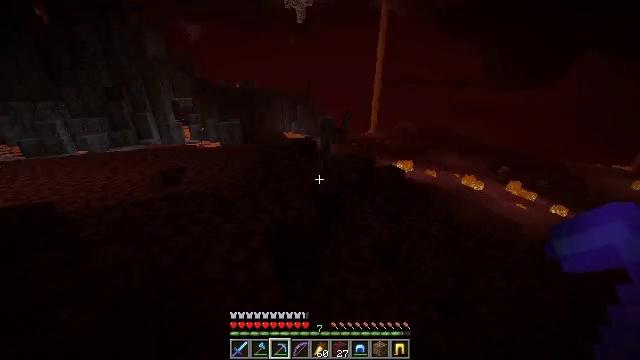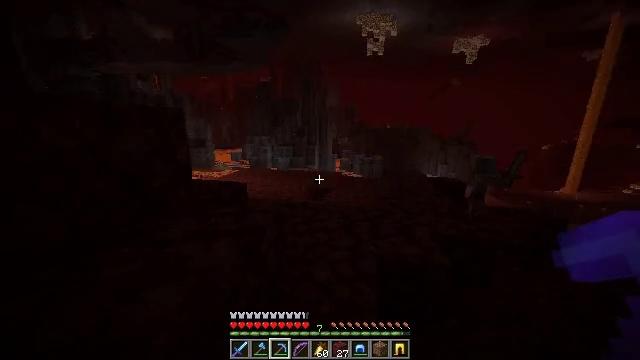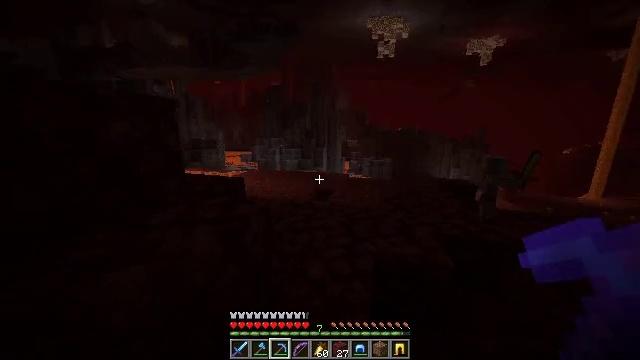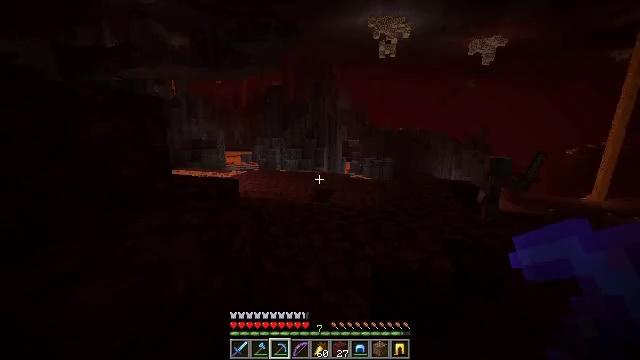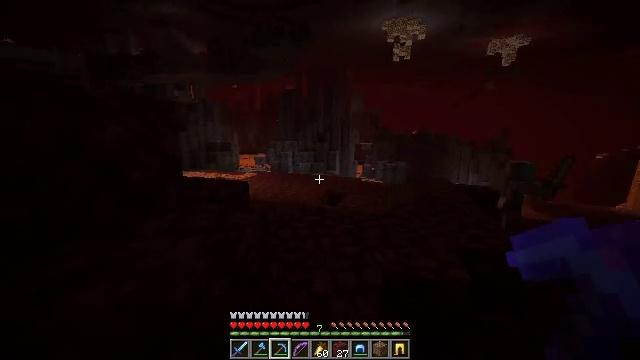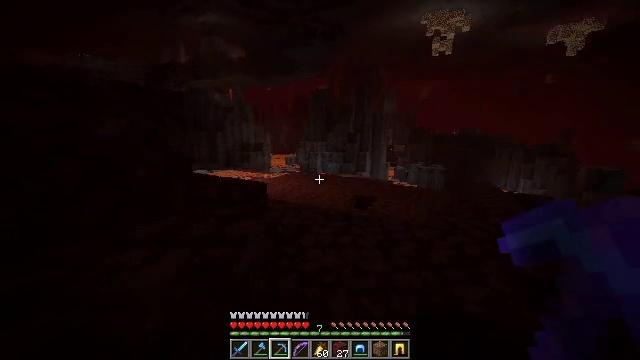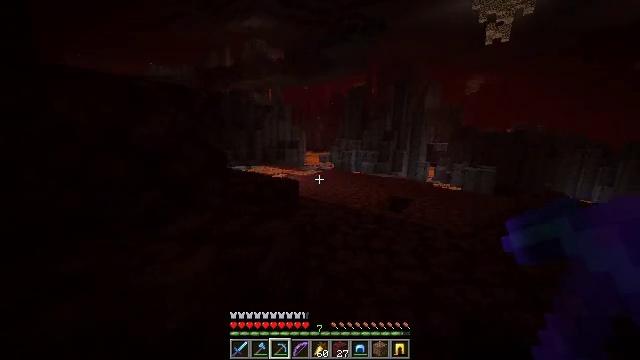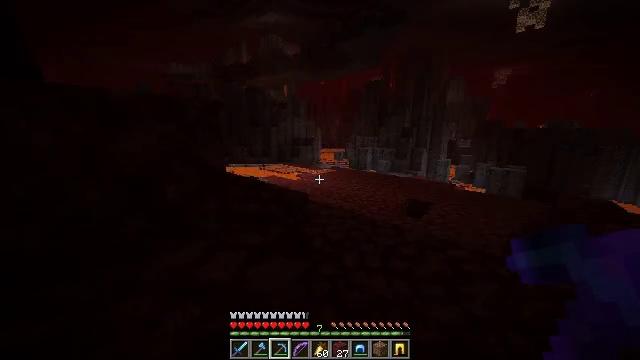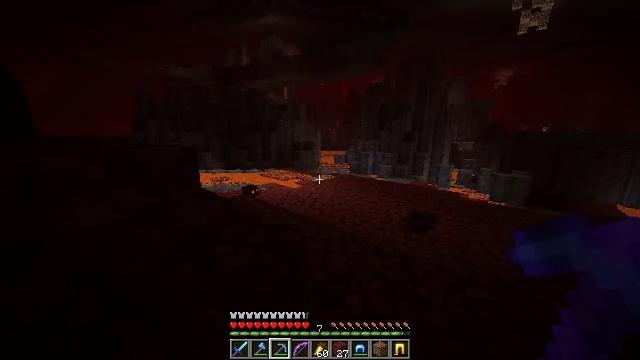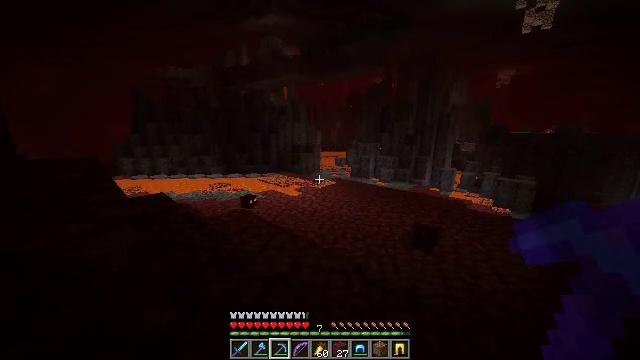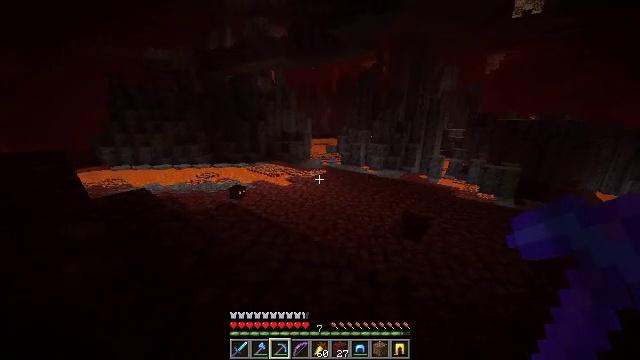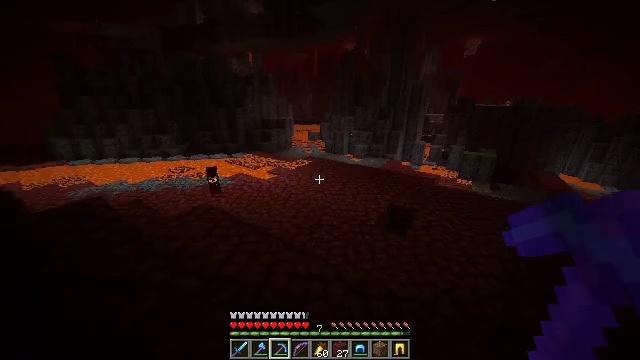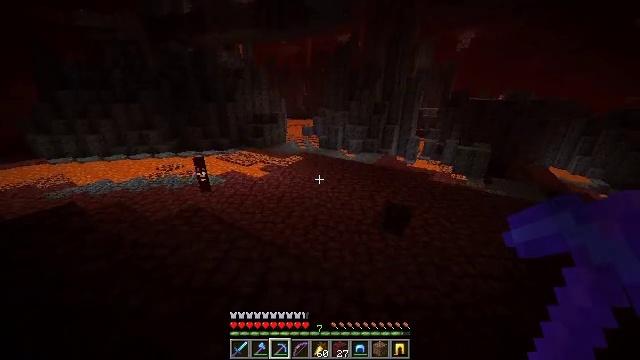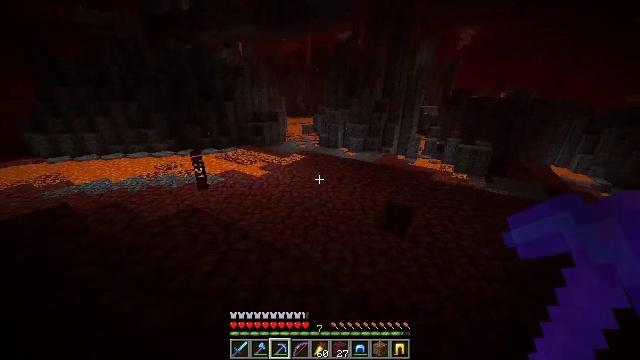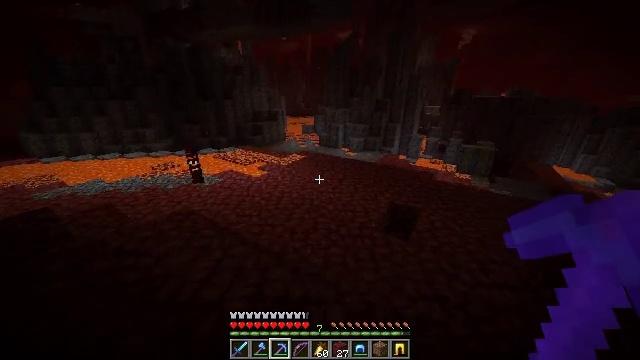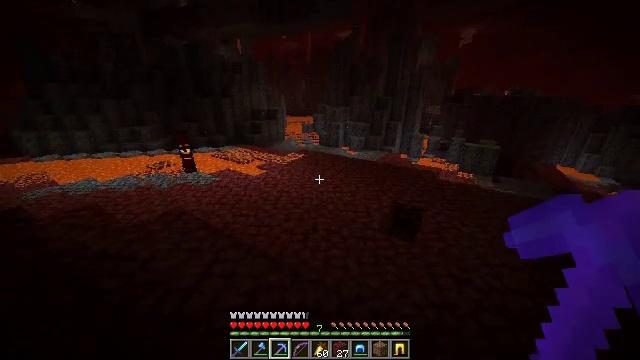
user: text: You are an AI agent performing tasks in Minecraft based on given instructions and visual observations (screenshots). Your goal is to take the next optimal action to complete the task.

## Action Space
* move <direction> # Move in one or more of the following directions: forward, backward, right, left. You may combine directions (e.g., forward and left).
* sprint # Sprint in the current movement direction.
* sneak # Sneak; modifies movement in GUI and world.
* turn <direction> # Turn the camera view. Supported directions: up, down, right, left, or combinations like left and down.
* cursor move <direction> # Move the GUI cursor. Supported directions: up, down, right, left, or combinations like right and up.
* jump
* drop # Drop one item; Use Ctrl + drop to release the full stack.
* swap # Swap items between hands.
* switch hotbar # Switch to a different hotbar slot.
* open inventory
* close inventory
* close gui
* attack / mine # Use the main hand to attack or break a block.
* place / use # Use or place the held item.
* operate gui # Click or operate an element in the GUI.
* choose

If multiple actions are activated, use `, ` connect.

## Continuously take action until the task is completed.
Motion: motion action
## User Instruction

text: Kill a magma cube.
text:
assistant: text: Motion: move forward, sprint, turn left and up
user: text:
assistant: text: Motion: move forward, sprint, turn left and up
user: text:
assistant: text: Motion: move forward, sprint
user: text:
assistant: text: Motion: move forward, sprint, turn left
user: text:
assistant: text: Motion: move forward, sprint, turn left
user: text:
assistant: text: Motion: move forward, sprint, turn left
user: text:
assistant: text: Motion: move forward, sprint, turn left, jump
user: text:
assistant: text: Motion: move forward, sprint, jump
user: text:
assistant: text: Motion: move forward, sprint, jump
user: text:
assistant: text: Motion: move forward, sprint, turn right and down, jump
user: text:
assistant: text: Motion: move forward, sprint, turn right and down, jump
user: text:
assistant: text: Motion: move forward, sprint, turn right and down, jump
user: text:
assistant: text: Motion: move forward, sprint, jump
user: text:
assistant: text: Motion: move forward, sprint, jump
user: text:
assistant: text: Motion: move forward, sprint, jump
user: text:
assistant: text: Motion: move forward, sprint, jump
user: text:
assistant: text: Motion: move forward, sprint, jump
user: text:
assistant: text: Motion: move forward, sprint, jump
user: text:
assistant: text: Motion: move forward, sprint, turn left, jump
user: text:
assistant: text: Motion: move forward, sprint, turn left and down
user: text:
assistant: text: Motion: move forward, sprint, turn left and down, jump
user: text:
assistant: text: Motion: move forward, sprint, turn left, jump
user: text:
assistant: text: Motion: move forward, sprint, turn left, jump
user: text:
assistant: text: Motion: move forward, sprint, jump
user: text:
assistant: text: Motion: move forward, sprint, turn left, jump
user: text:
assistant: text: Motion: move forward, sprint, turn left, jump
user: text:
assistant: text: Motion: move forward, sprint, turn left, jump
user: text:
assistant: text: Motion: move forward, sprint, turn left
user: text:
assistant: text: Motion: move forward, turn left
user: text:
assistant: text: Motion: move forward, turn left